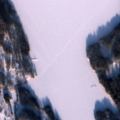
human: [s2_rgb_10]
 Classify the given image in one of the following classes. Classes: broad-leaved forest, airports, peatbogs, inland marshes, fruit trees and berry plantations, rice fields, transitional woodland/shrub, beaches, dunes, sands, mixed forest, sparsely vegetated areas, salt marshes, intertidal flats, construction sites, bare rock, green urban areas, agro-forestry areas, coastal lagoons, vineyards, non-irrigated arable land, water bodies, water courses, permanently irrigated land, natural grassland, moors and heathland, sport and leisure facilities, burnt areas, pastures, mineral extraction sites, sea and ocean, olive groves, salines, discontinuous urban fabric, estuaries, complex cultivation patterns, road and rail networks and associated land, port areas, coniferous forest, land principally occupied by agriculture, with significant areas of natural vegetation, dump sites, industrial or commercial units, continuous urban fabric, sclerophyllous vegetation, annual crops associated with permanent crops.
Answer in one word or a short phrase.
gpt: coniferous forest, mixed forest, transitional woodland/shrub, water bodies